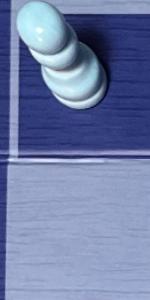
Label: Empty